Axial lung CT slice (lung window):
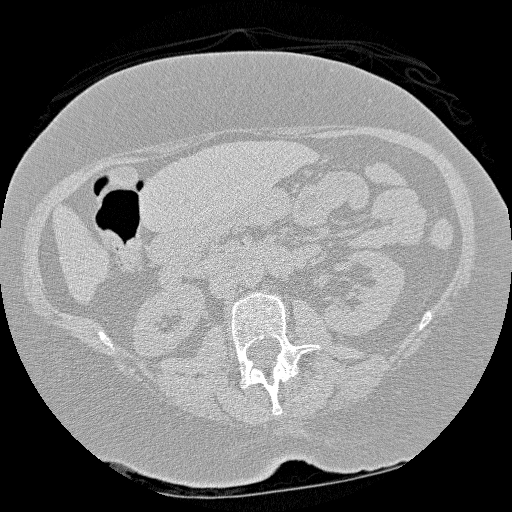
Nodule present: no